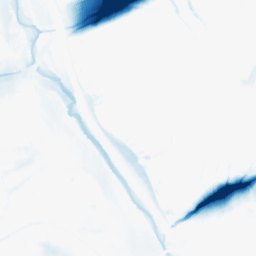
Category: morphological
Decomposition family: morphological_ellipse
Decomposition parameters: operation: closing
width: 50
height: 20
Upsampling method: sinc_hamming
Upsampling parameters: scale: 2
kernel_size: 16
Upsampling scale: 2